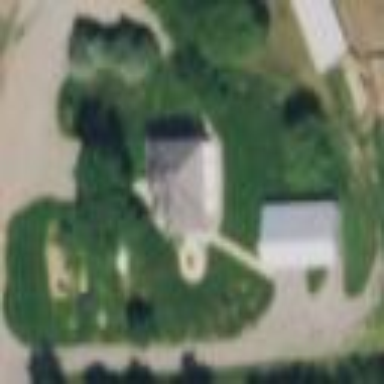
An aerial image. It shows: Driveway.